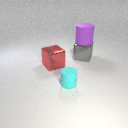
small cyan rubber cylinder in front of large red metal cube